Interaction volume radius: 5 \u00c5
Interaction volume height: 10 \u00c5
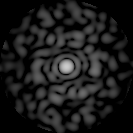
Disorder parameter: 0.8275